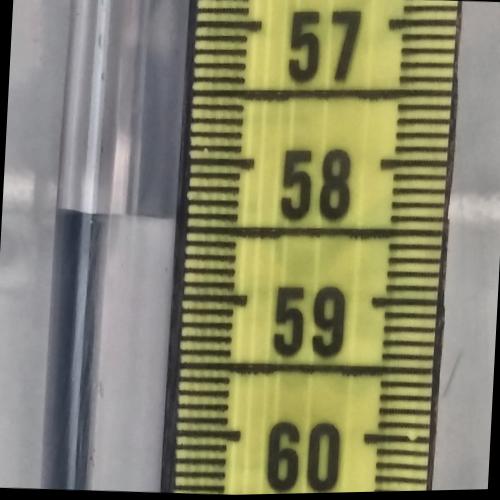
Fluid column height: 58.4 cm